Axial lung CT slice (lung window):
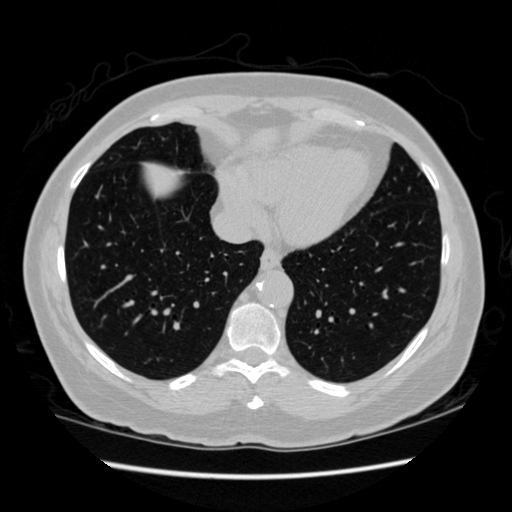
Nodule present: no